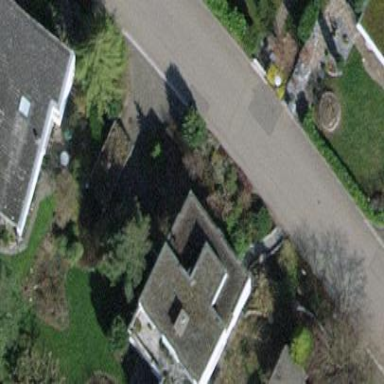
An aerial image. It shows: Detached building.